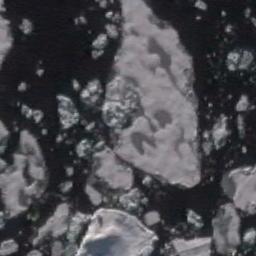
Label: sea_ice